Question: Our setup is Outlook 2010 + CRM addin connected to a 2013 online instance.
I have some custom ribbon buttons on the lead grid ribbon that manipulate selected leads. After certain operations, I would like to tell Outlook to refresh the current view as the operation has updated selected leads so they should no longer show in the current view.
Currently, I have to explain to users that the view updates on its own schedule and they must manually refresh the view (View tab/Refresh button) if they want it to happen immediately. Not surprisingly I am getting a lot of complaints about this!
<URL> seems to suggest that there is a way to programmatically refresh the view but I don't understand the details of how to get it working.
<URL> is some info with pics on the manual refresh.
Here's a pic of the Outlook view I need to refresh with custom button JS:

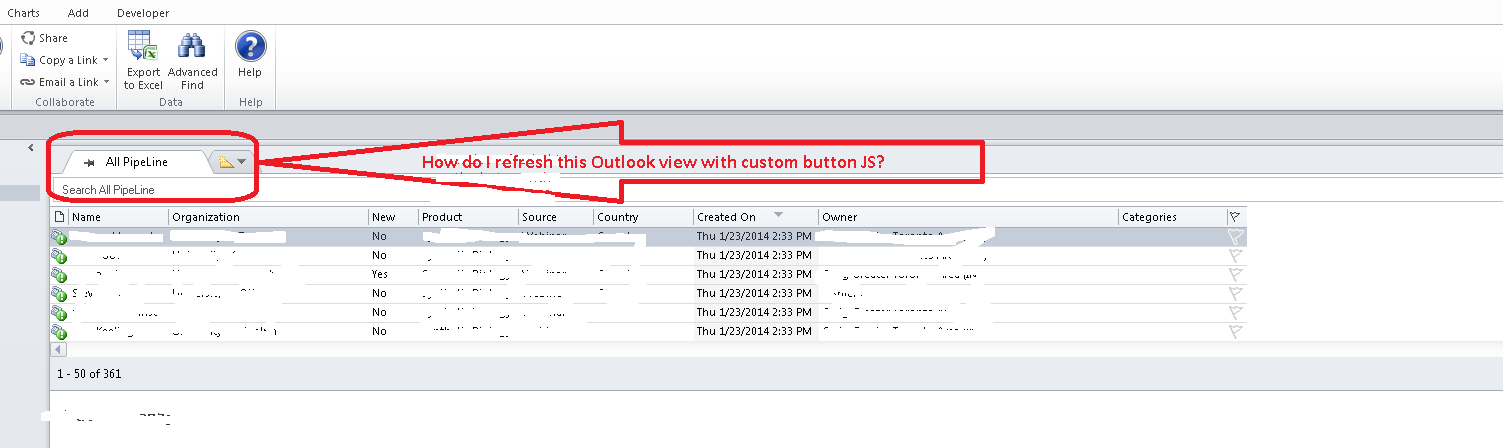
Answer: The view can be refreshed in 2011 in an unsupported manner, so this code may not work in 2013 and may break with some update rollups.
The anonymous function must be in an library that is referenced by a ribbon button; there are no events or Xrm object on views.
I created a new hidden ribbon button (<URL> that had an action that referenced the JavaScript library that contained this function; the function does not need to be called - it runs when the library is loaded.
'''
var seconds = 30;
/*
* @param {int} inSeconds: how often the view should refresh in seconds
* */
(function (inSeconds) {
var interval = setInterval(function () {
document.getElementById("crmGrid").control.refresh();
}, inSeconds * 1000);
}(seconds));
// The line to refresh the grid is not supported
'''
What can be done in a supported manner is to refresh a sub-grid on a form; if you could get users to work from a form instead of a view you can use this supported code and call it in a manner like above or rather on the onload event:
'''
Xrm.Page.ui.controls.get("sub_grid_name").refresh();
'''